Question: I need some help while doing some UML Class Diagram, with the following issue:
I have two classes:
Class: Person
Class: Team
What I want to show in UML is:
A person can be as Trainer in max one team.
[Edit: wrong: A team must not but can have max one person as role:Trainer.]
[Edit: changed: A team must have max one person as role:Trainer.]
A person can be a part of a team, as a role:Player.
A team does have at least 1 person, as a role:Player.

Is this right? Or is there any other solution?
Edit:
I changed the diagram
Here is my second version:
<URL>
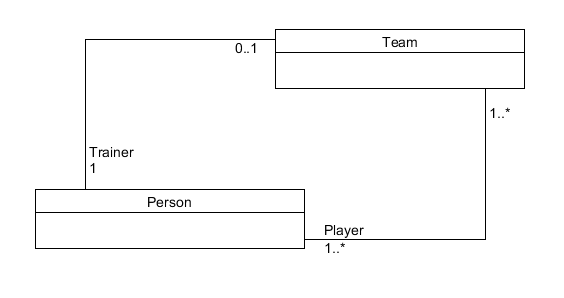
Answer: Almost:
1. Change multiplicity at Trainer association on Person side - put 0..1 (indicating there's at most one Person in a role Trainer). Currently you indicate a Team must have exactly one Trainer in contrary to yours:
> A team but can have max one person as role:Trainer.
1. You didn't indicate in how many Teams a Person can be a Player in a description. Currently you show that a Person must be a Player in at least on Team and can be a Player in many teams. Probably you should change multiplicity on association Player on Team side to: * if a Person can be a Player of more than one team (but don't have to be a Player at all) 0..1 if a Person can be a Player in at most one Team